Aerial crown-view tile of a tropical tree (Barro Colorado Island, Panama), acquired 20241216:
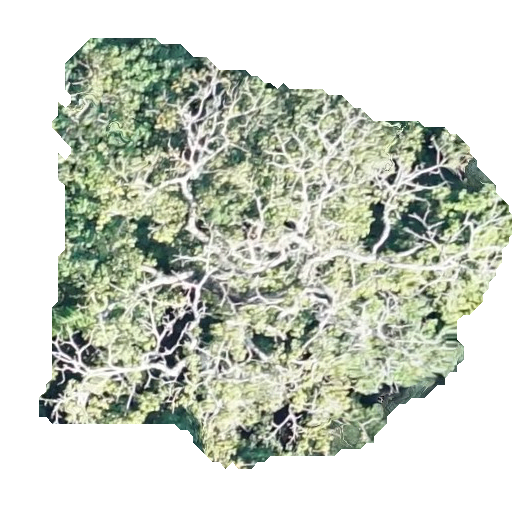
Species: Alseis blackiana
GBIF accepted scientific name: Alseis blackiana
Crown area: 211.455 m²